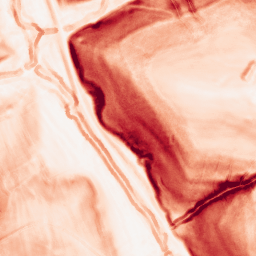
Category: morphological
Decomposition family: morphological_gradient
Decomposition parameters: size: 3
shape: disk
Upsampling method: edge_directed
Upsampling parameters: scale: 4
Upsampling scale: 4